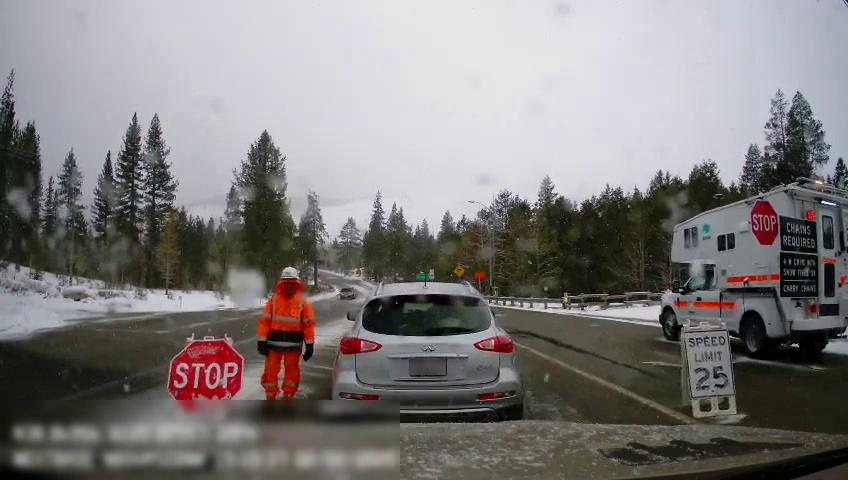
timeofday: Day
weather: Snowy
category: Drivable Space
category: Vehicles | Truck
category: Vehicles | SUV
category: Pedestrians
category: Vehicles | Van
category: Lanes | Alternate Lane
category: Traffic | Signs
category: Traffic | Signs
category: Traffic | Signs
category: Traffic | Signs
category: Traffic | Signs
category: Traffic | Signs
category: Traffic | Signs
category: Traffic | Signs
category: Traffic | Signs